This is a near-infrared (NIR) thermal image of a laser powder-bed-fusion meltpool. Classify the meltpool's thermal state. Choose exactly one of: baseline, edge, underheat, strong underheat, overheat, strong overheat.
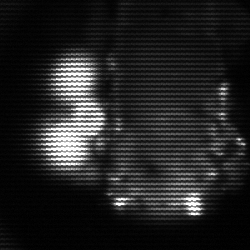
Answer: strong underheat